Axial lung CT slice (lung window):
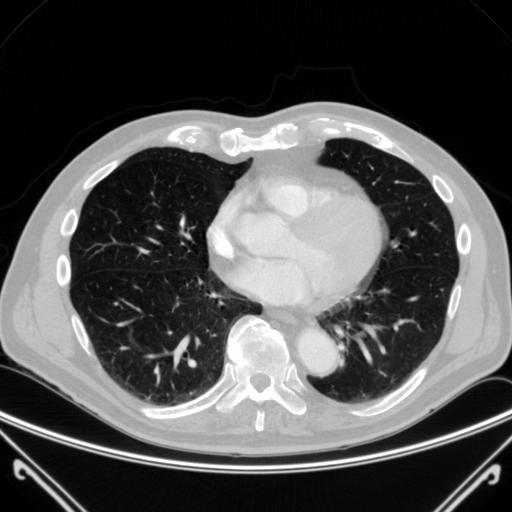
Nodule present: no